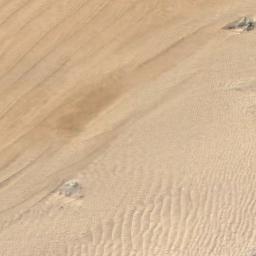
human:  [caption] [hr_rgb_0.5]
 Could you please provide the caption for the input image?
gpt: This is a yellow desert with slight stripes .

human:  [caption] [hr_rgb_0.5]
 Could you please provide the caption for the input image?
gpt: The desert is with half of white sand and half of yellow sand .

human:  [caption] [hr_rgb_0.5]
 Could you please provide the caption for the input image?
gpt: There are parallel lines in this desert .

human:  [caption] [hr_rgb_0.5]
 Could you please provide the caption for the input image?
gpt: The desert has yellow sand and two decayed rocks .

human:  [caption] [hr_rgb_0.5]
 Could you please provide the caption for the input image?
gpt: A yellow desert with patterned stripes .